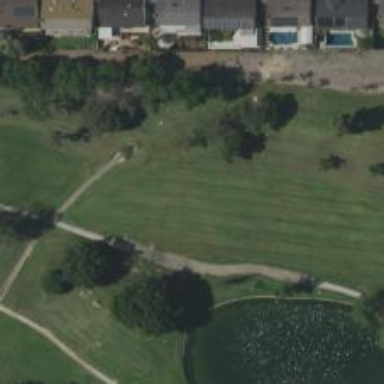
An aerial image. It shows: View of golf hole.